Question: What is the reading of the measurement in the image?
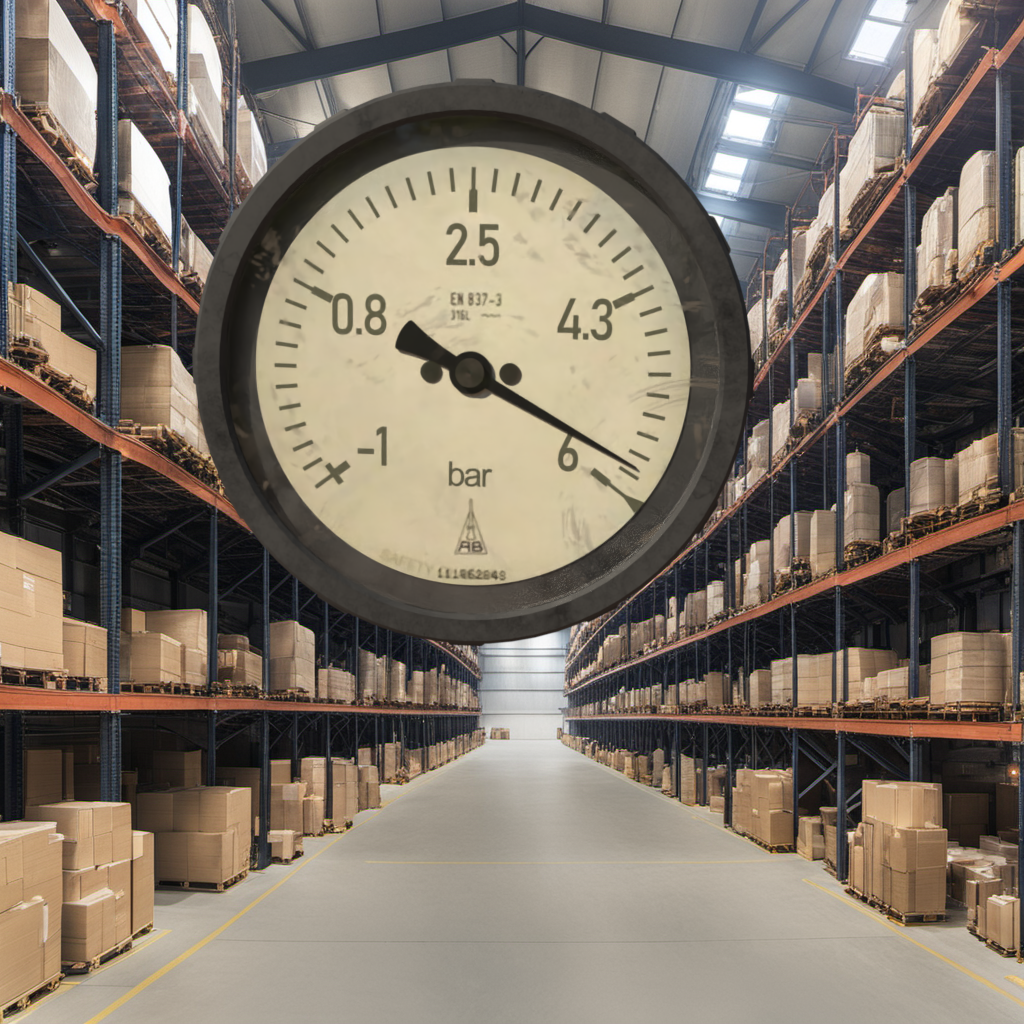
Answer: The result is 5.76
Question: What is the range of this measurement?
Answer: The range is from -1 to 6
Question: What is the minimum and maximum reading range of this measurement?
Answer: The minimum value is -1 and the maximum value is 6